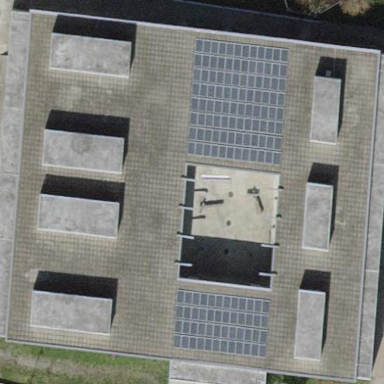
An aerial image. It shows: School building.